Field crop: maize
Growth stage: 2
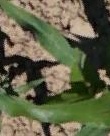
Species: maize